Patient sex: M
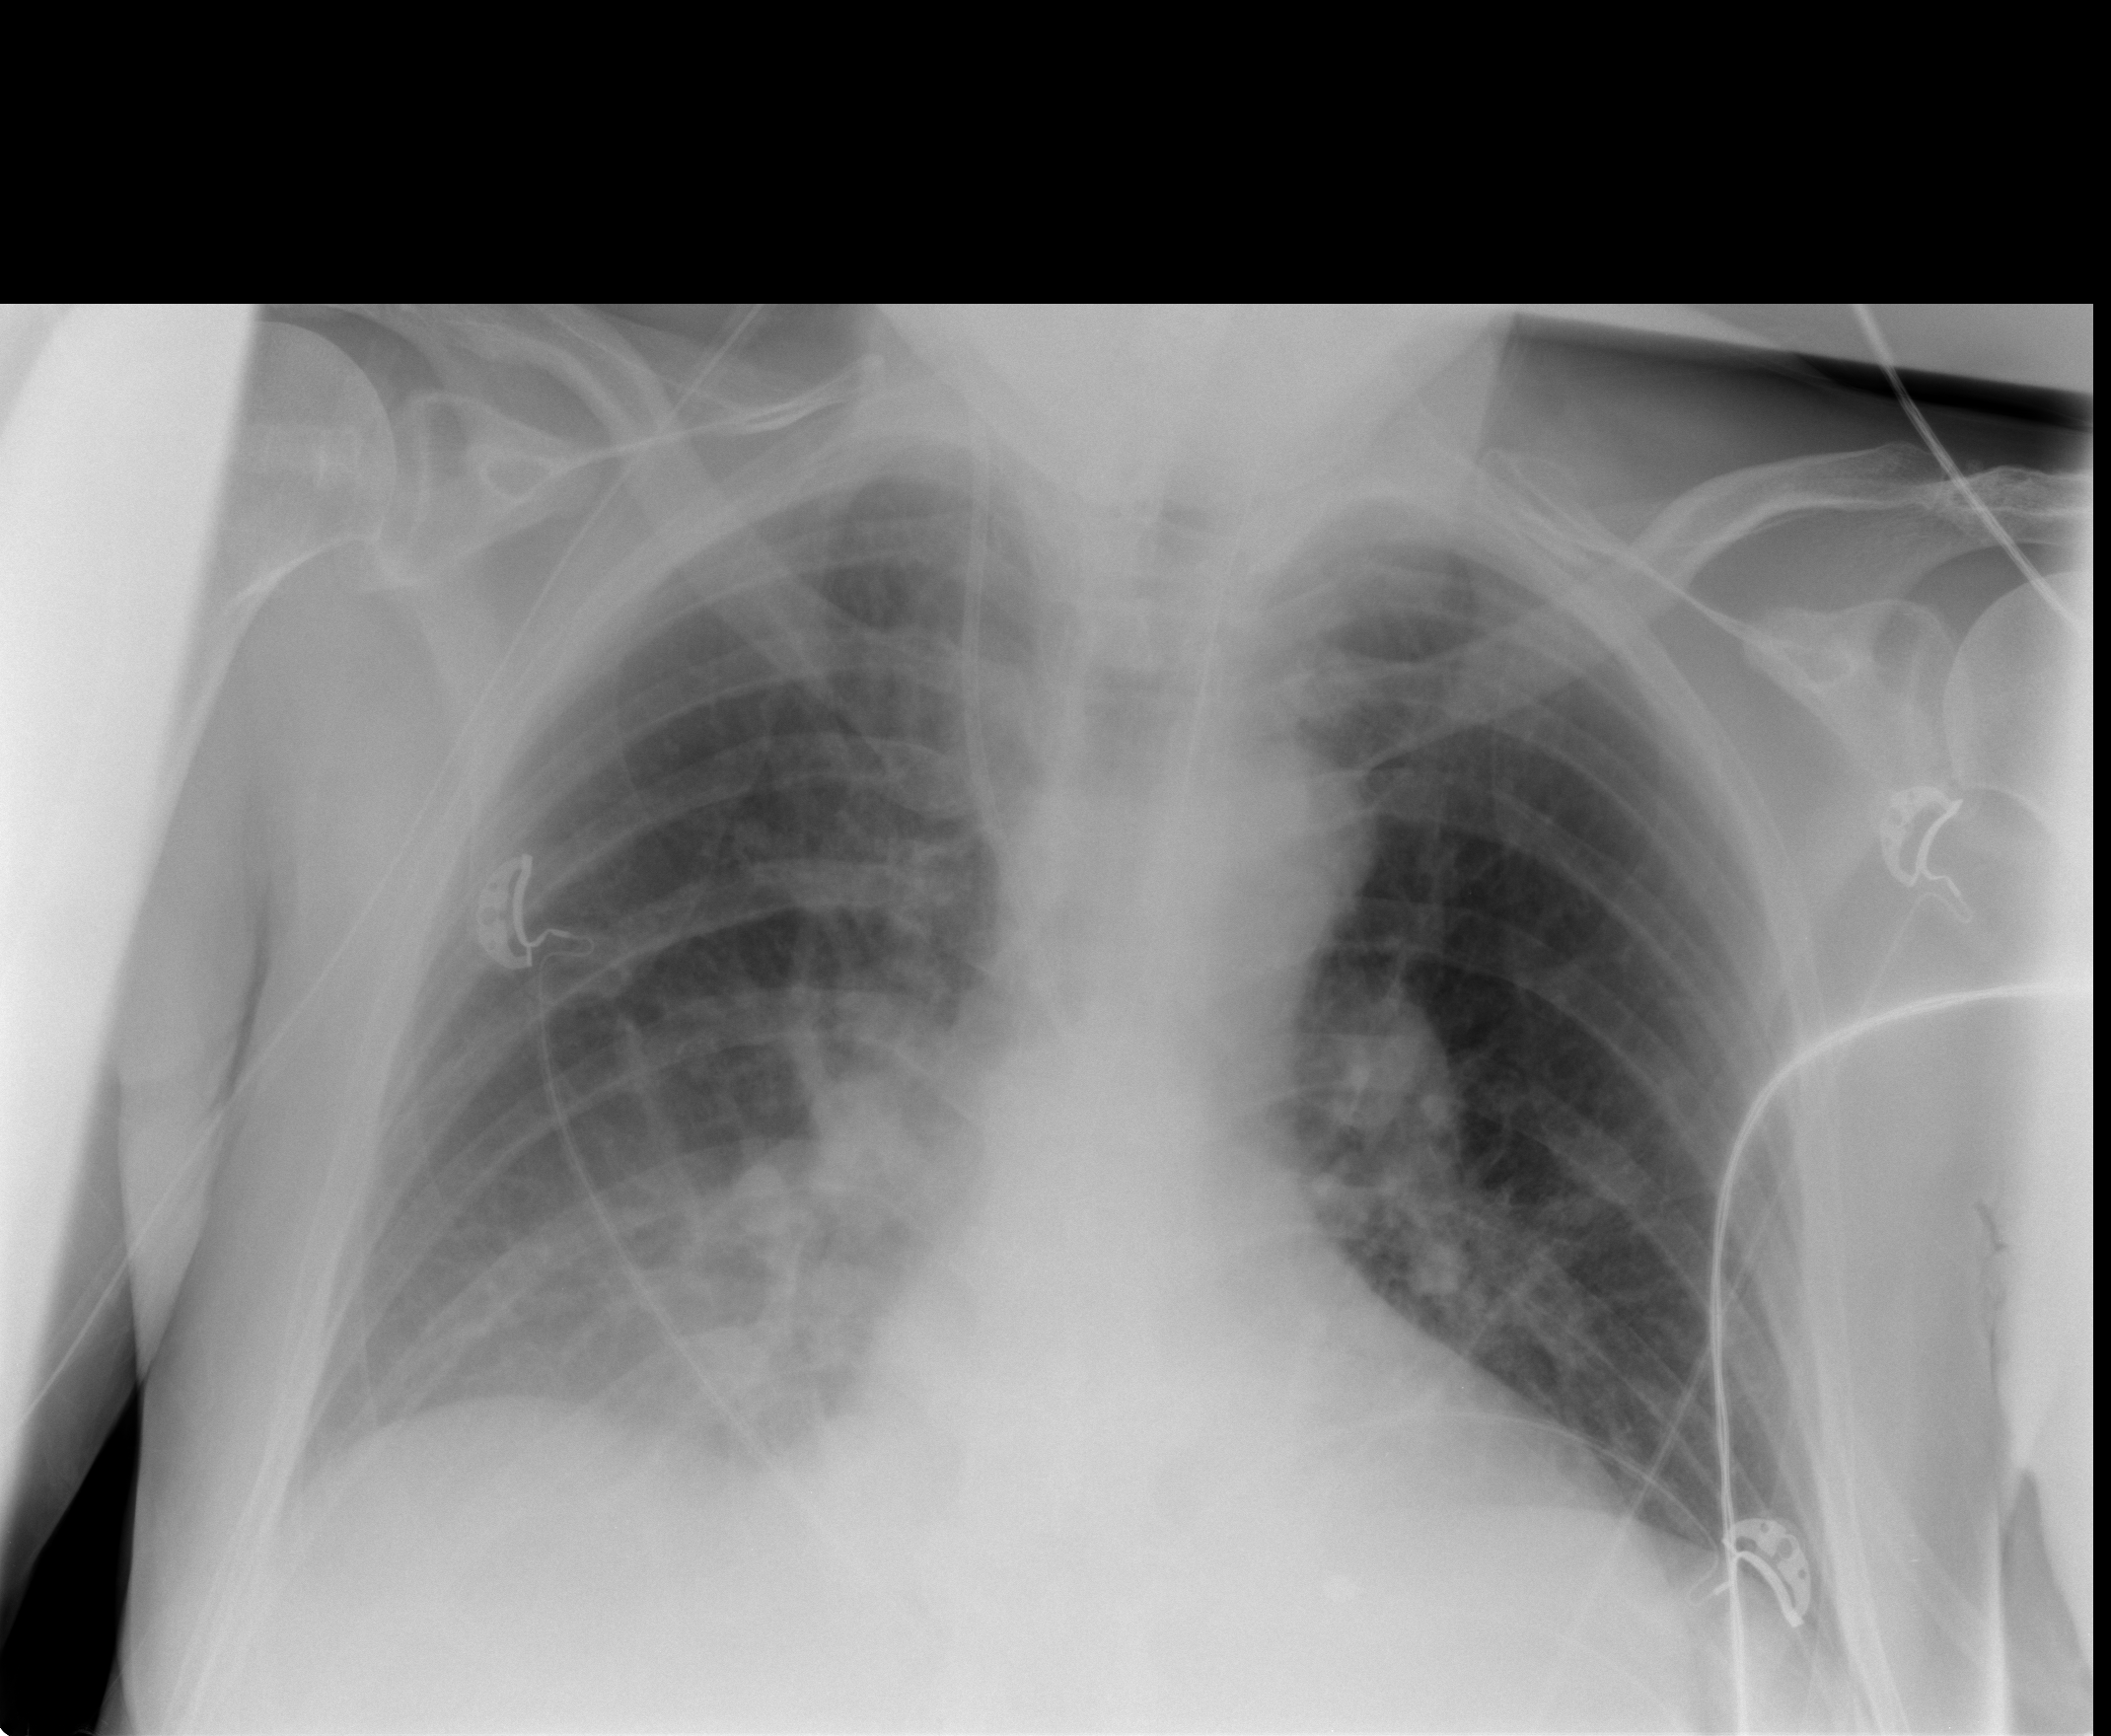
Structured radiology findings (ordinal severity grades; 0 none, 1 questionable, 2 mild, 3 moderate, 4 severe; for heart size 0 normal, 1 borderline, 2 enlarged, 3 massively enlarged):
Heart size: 0
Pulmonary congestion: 2
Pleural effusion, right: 0
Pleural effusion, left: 0
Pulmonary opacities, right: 0
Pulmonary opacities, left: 0
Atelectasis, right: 1
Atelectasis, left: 0